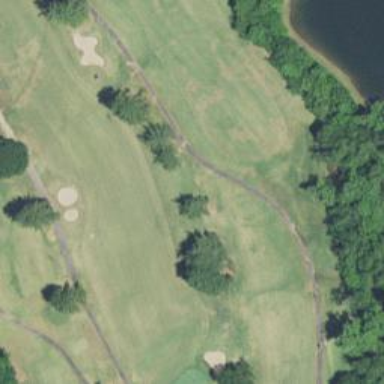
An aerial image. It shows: Golf hole.